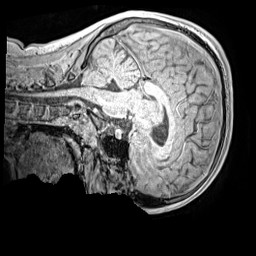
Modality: MP2RAGE
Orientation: sagittal
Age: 13
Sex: male
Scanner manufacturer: siemens
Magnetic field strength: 3 T
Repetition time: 4 s
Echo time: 0.00299 s